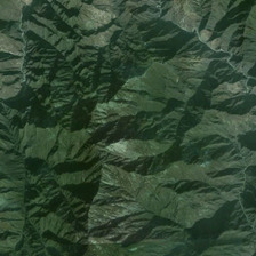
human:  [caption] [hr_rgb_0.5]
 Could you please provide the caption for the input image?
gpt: There are winding roads in the mountains.

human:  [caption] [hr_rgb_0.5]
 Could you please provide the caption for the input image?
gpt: There is a winding road across the mountain.

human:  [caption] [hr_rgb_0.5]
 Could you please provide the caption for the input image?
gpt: several mountain passes stretch through this mountain range .

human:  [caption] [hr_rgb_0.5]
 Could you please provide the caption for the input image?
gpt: There are roads in the winding and winding mountain.

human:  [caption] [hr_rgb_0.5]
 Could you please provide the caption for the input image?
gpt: There is a winding road in the mountain.